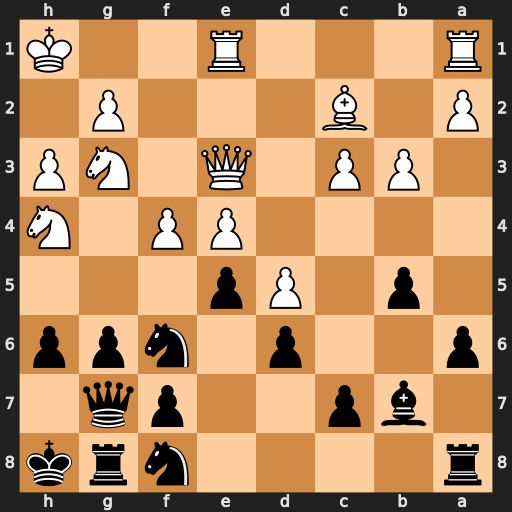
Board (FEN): r4nrk/1bp2pq1/p2p1npp/1p1Pp3/4PP1N/1PP1Q1NP/P1B3P1/R3R2K
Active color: b
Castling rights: -
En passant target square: -
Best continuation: exf4 Qxf4 g5 Qf2 gxh4